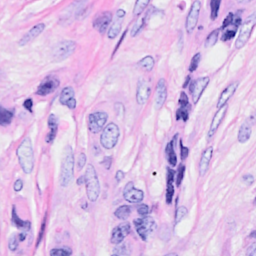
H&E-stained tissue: Breast